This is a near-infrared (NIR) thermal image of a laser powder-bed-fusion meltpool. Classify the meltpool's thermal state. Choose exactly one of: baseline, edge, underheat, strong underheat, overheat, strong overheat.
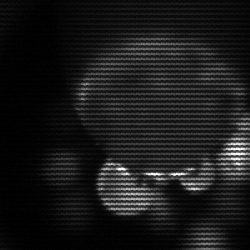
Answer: edge